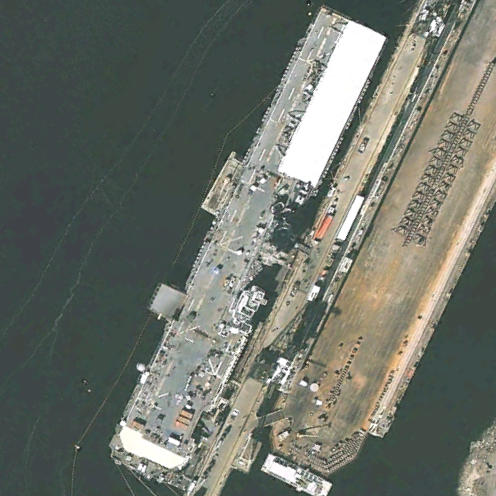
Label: assault